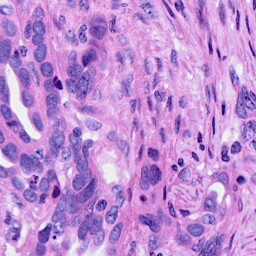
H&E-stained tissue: Ovarian